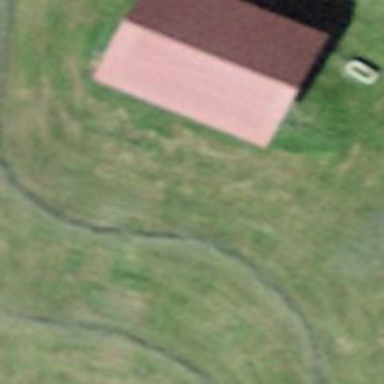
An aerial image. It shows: Barn.